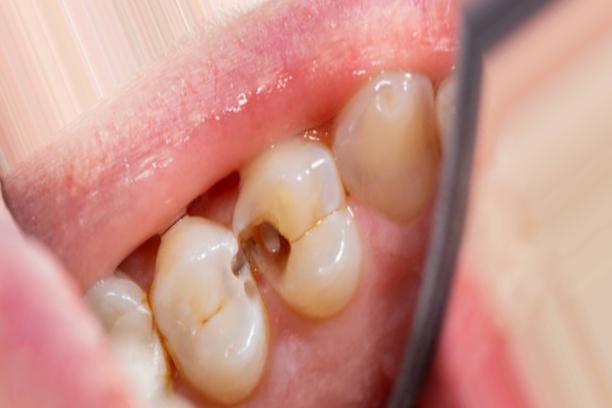
Condition: Caries